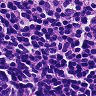
Metastatic tissue present: no